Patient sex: F
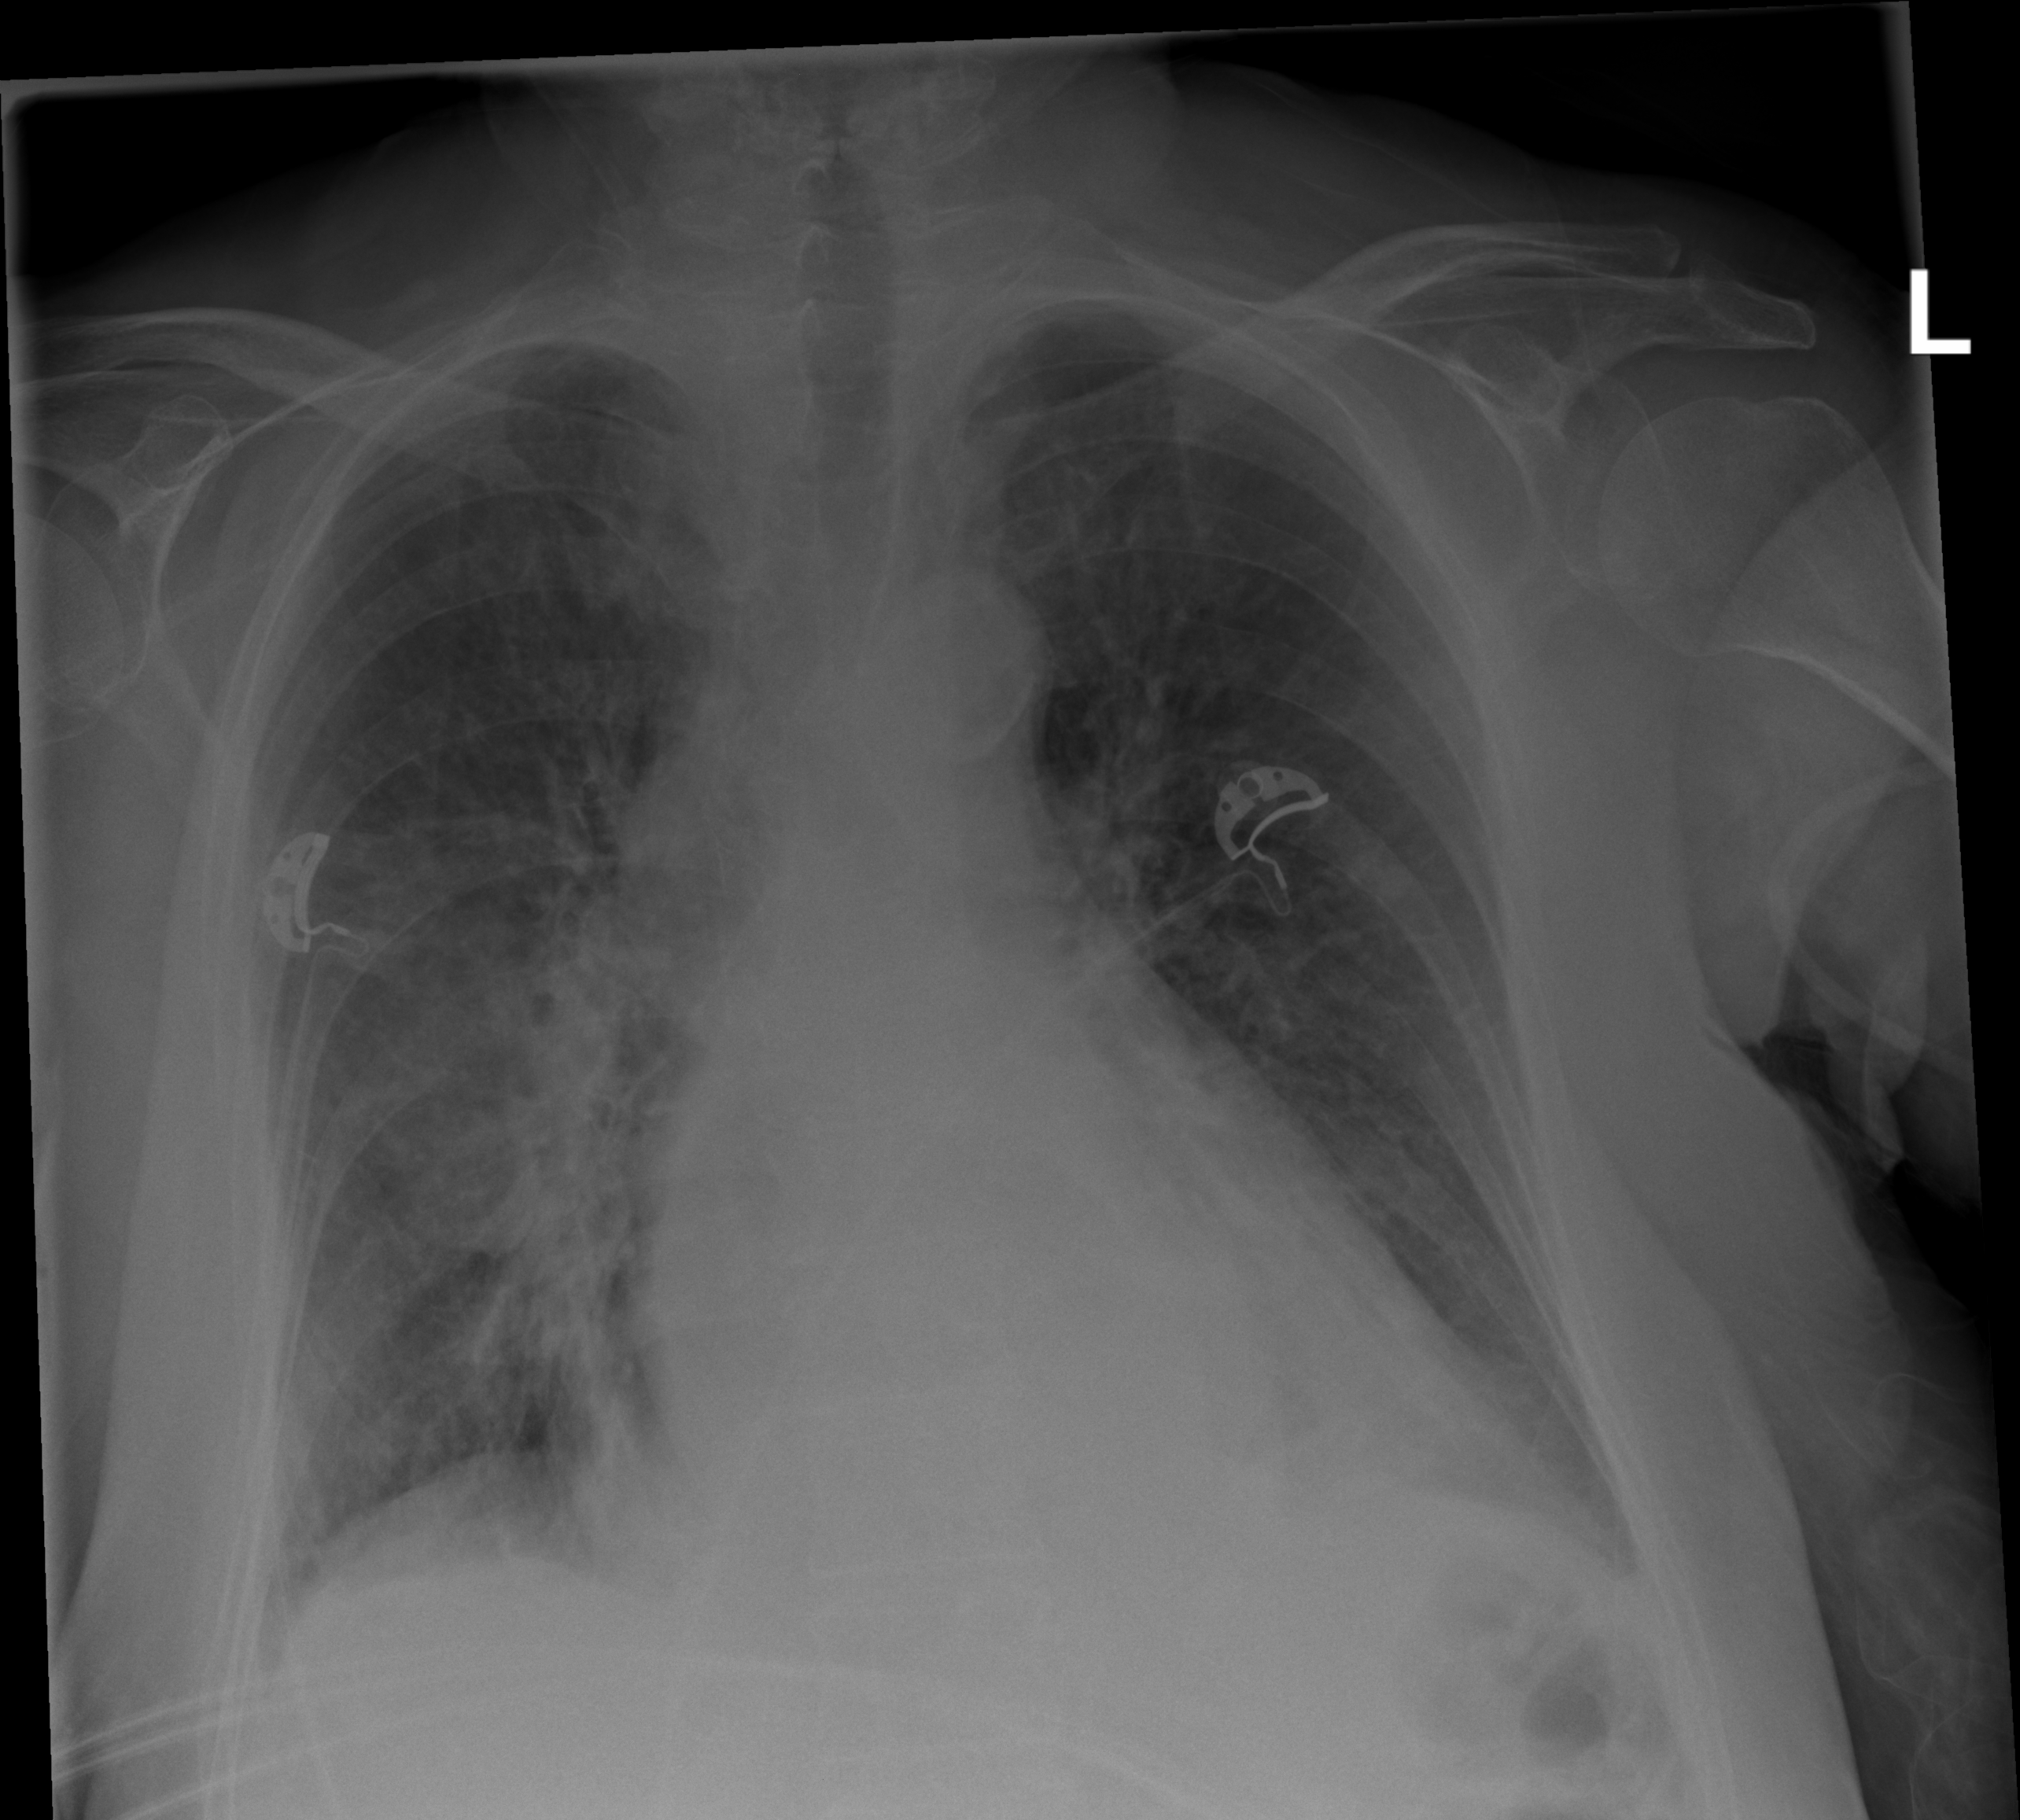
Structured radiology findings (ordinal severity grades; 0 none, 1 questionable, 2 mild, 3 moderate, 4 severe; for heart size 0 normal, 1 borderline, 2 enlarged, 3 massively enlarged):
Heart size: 2
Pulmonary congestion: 0
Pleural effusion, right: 1
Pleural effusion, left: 1
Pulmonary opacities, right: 3
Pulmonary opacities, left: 0
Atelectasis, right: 3
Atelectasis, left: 2